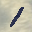
Label: 1